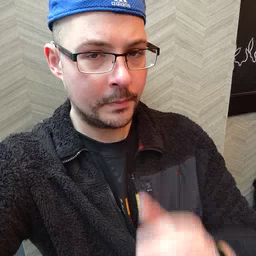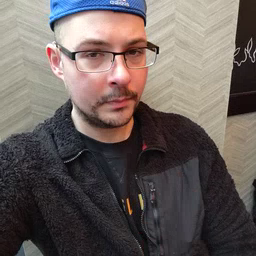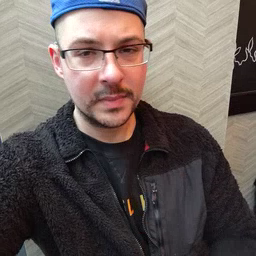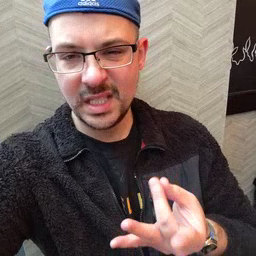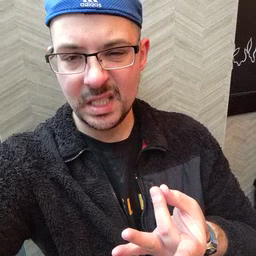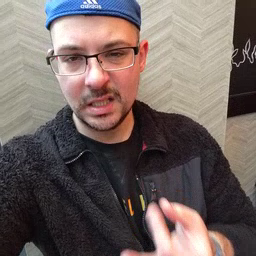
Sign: sticky